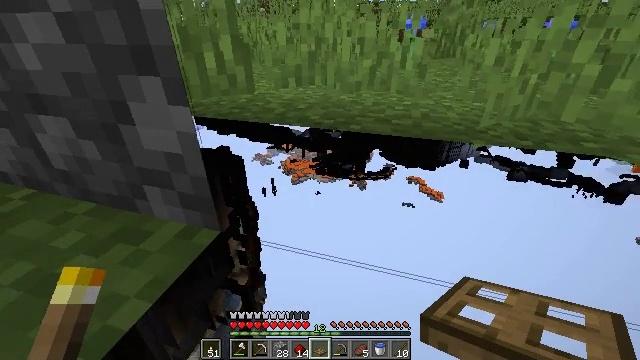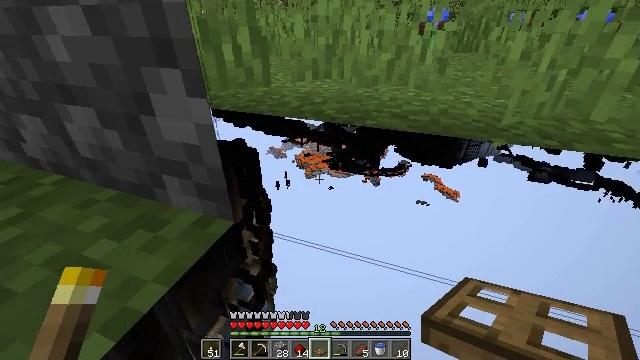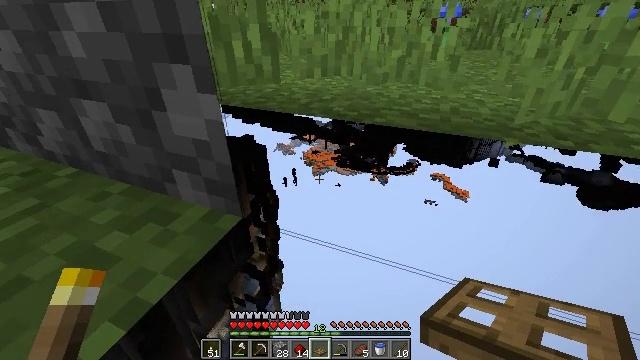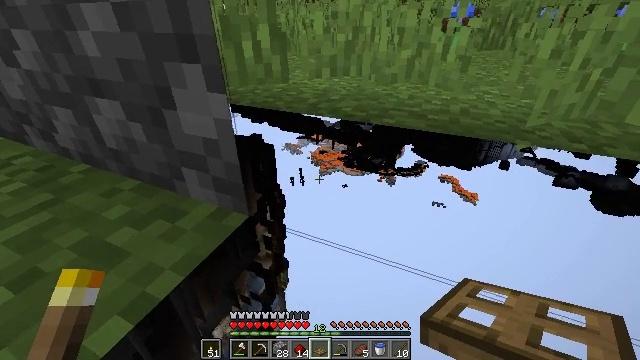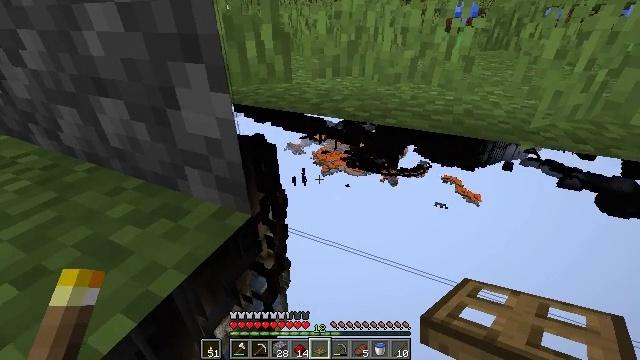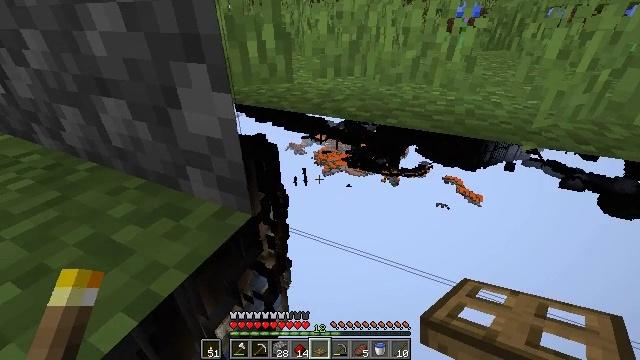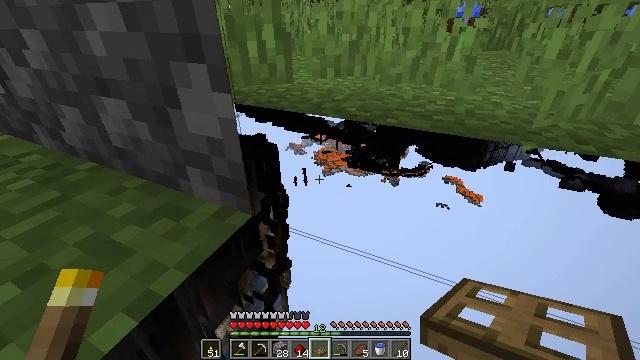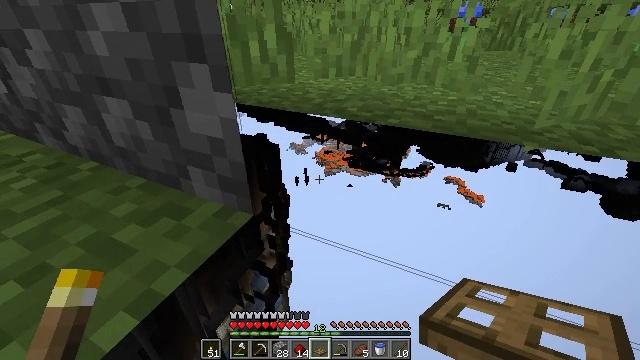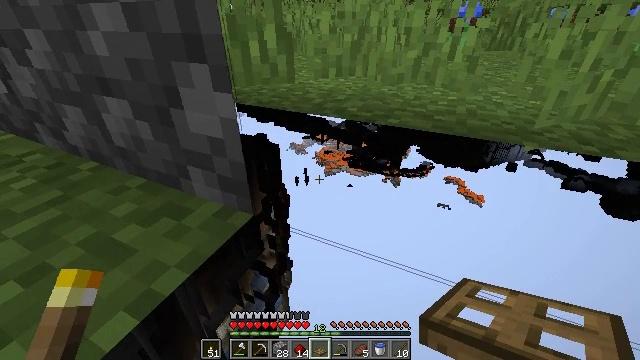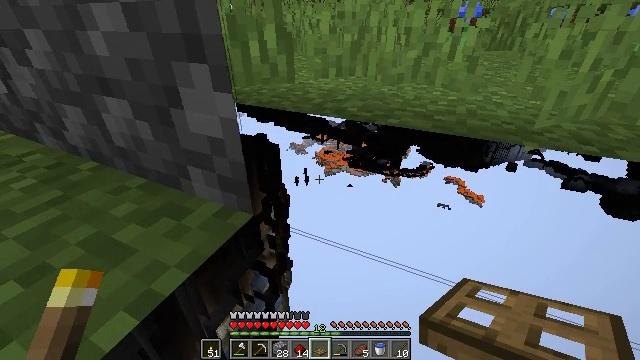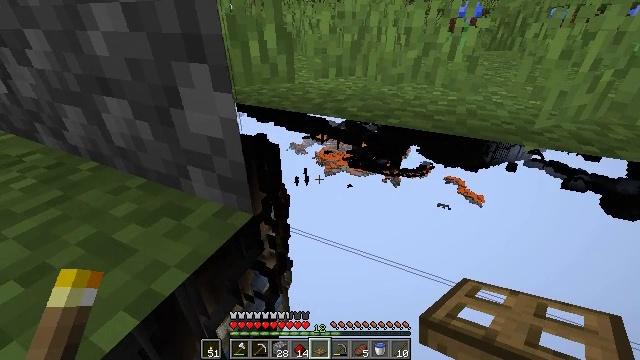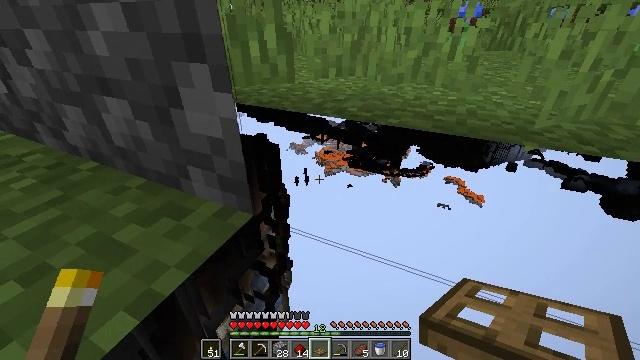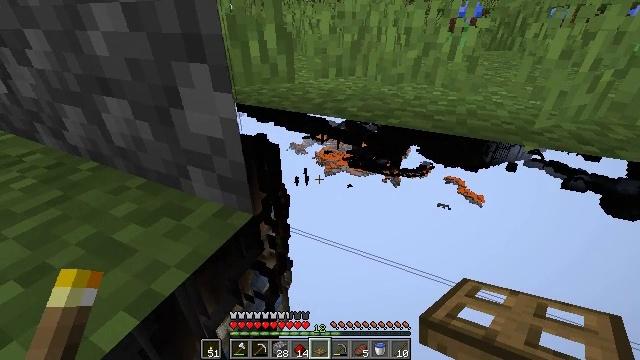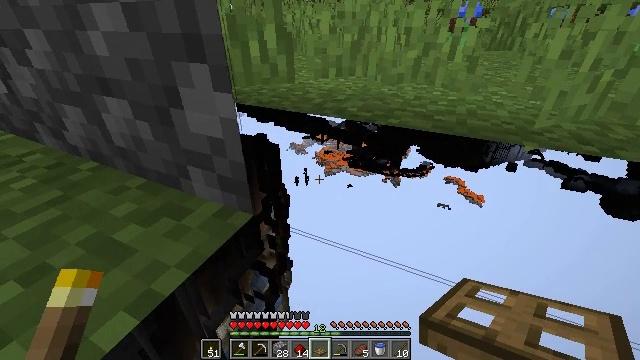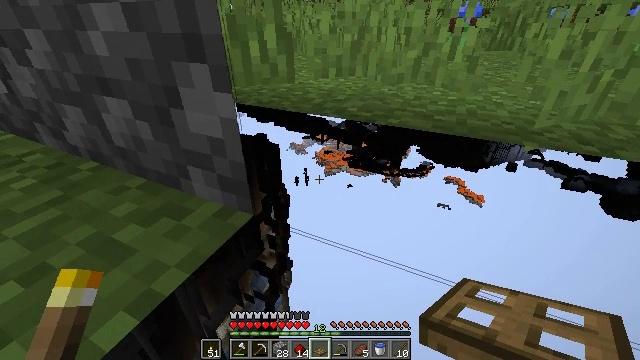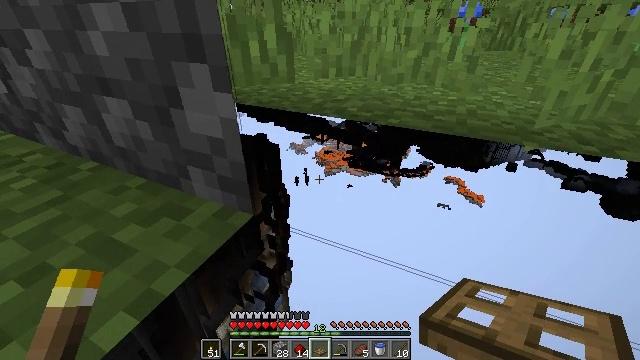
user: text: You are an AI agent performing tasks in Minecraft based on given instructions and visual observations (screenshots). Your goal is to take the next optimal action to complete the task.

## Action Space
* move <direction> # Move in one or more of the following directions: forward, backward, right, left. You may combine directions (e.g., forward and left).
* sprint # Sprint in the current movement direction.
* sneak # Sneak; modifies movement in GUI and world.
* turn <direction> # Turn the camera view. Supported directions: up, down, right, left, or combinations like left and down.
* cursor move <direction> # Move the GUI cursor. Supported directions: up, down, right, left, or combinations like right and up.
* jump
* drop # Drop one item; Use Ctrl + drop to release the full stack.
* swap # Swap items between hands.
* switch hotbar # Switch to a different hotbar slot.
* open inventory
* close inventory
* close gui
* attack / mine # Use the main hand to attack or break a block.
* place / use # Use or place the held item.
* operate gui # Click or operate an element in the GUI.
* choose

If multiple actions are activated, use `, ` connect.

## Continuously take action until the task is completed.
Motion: motion action
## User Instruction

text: Collect the composter for reuse.
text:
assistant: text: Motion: turn left and down
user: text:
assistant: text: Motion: turn left
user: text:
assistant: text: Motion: turn left
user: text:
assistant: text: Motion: no_op
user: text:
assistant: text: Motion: no_op
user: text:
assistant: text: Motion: no_op
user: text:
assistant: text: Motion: no_op
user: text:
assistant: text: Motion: no_op
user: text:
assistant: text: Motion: no_op
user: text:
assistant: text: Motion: no_op
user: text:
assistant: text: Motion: no_op
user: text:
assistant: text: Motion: no_op
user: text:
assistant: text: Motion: no_op
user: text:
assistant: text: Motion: no_op
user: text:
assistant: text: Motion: no_op
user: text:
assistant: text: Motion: no_op
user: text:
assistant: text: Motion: no_op
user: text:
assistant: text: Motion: no_op
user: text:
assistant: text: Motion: no_op
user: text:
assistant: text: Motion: no_op
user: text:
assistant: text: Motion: no_op
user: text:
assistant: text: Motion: no_op
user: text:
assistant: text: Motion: no_op
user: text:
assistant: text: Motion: no_op
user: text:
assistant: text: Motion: no_op
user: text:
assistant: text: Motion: no_op
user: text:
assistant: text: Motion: turn left
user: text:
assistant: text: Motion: no_op
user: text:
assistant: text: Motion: no_op
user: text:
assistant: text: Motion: no_op